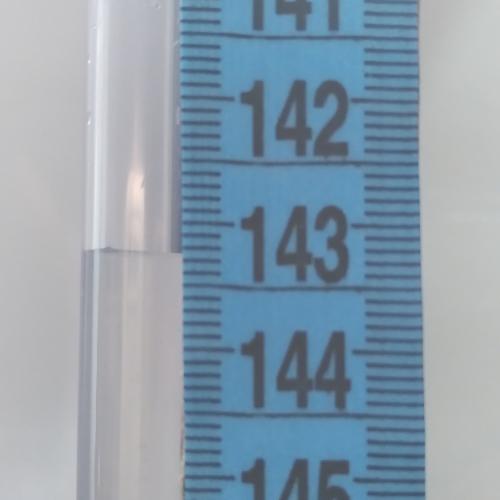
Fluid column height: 143.2 cm